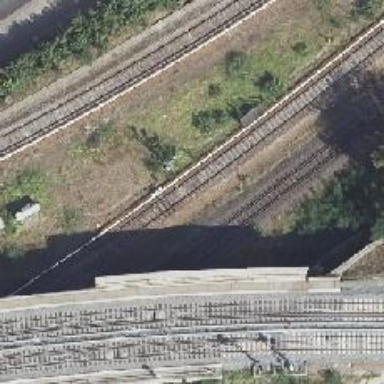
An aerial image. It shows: Railway signal.